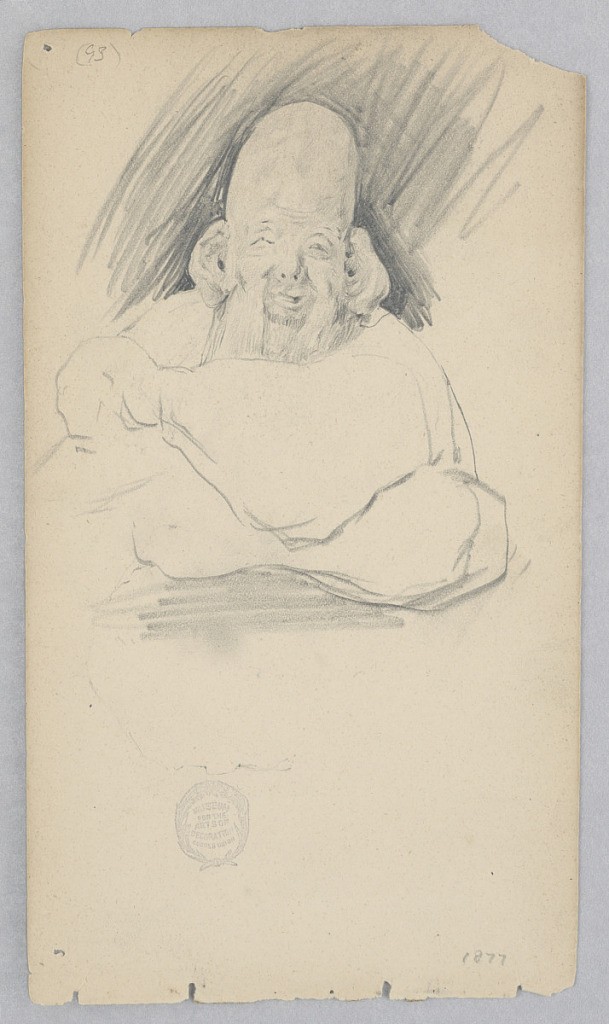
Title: Man
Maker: Robert Frederick Blum, American, 1857–1903
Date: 1877
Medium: Graphite on wove paper
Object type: Drawing
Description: Sketch of a seated buddha with crossed legs.